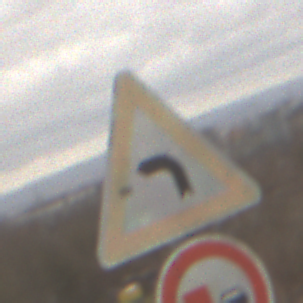
Verkehrszeichen: KurveLinks
Zusatzzeichen unten: UeberholverbotKraftfahrzeuge
Umgebung: Outdoor, Nature
Tageszeit: Midday
Wetter: Overcast
Licht: Natural
Jahreszeit: NotSpecified
Kontrast: LowContrast